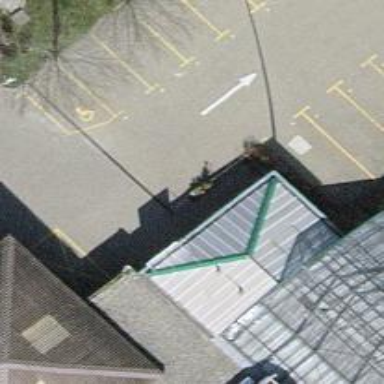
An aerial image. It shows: Parking aisle designated as service road.